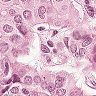
Metastatic tissue present: yes